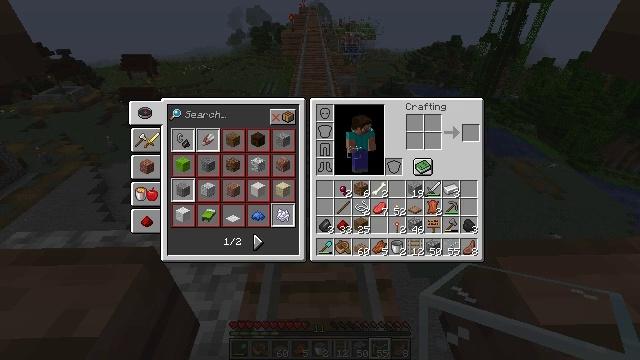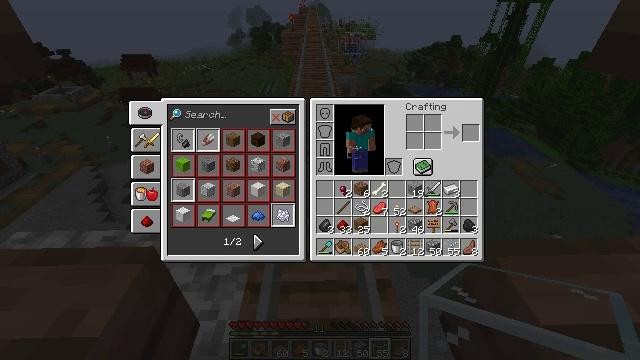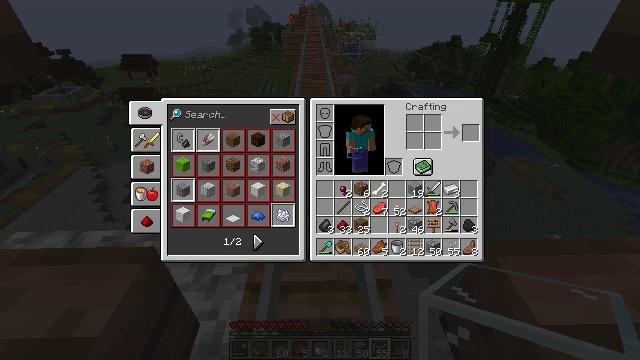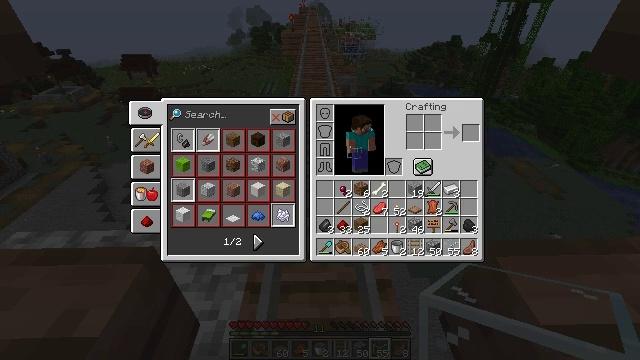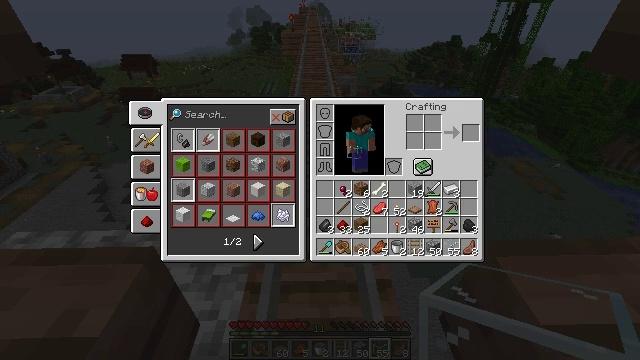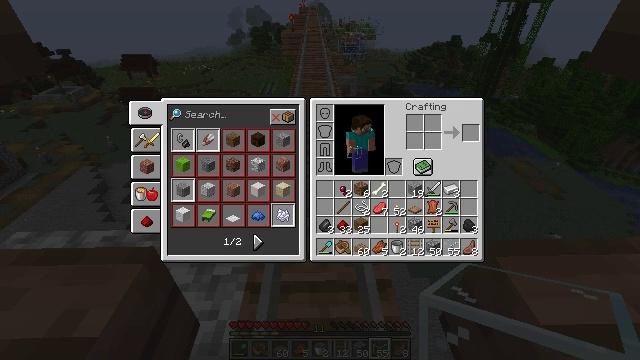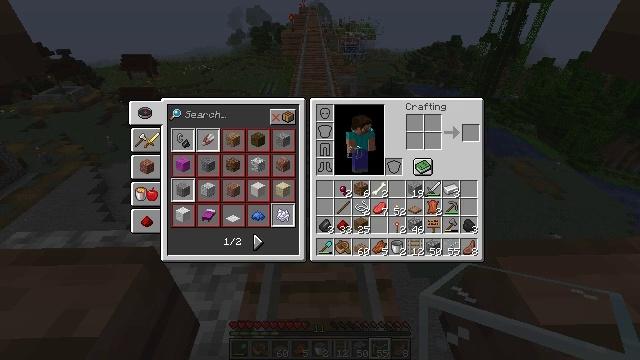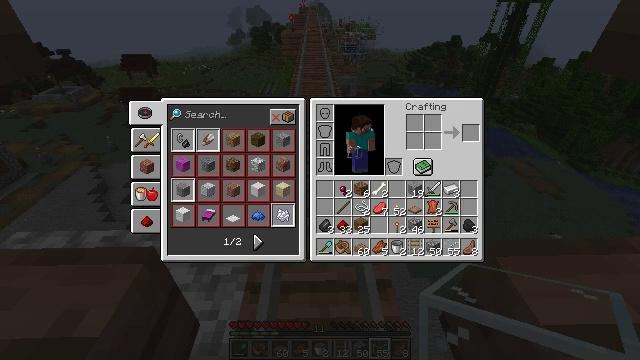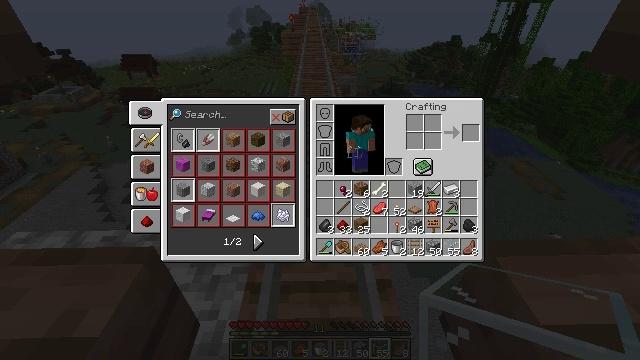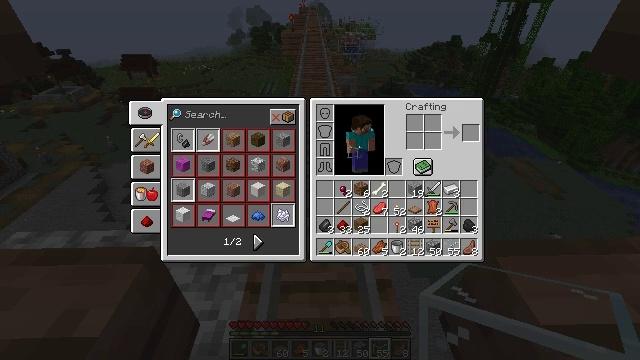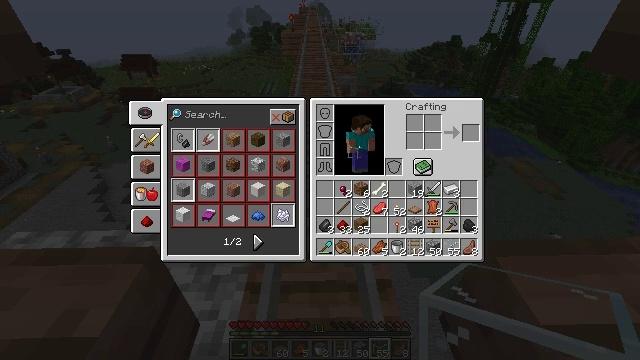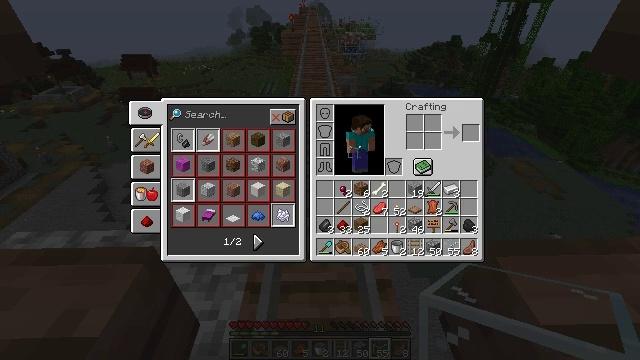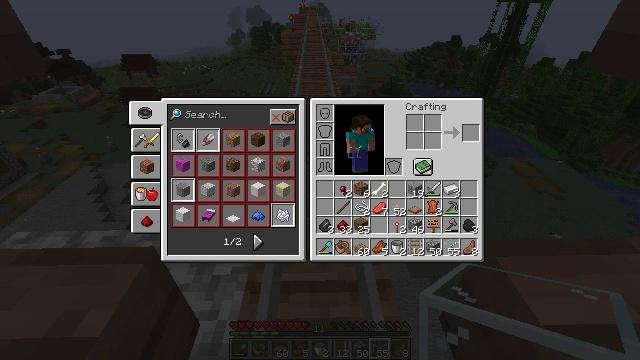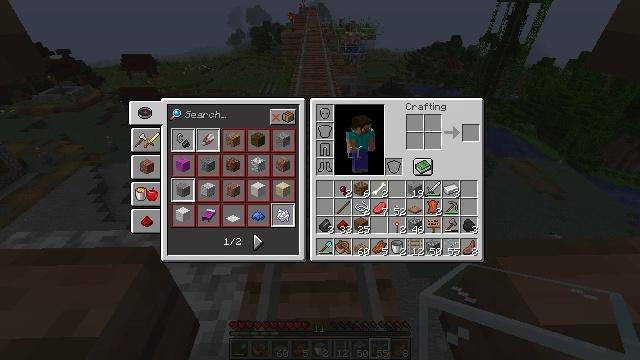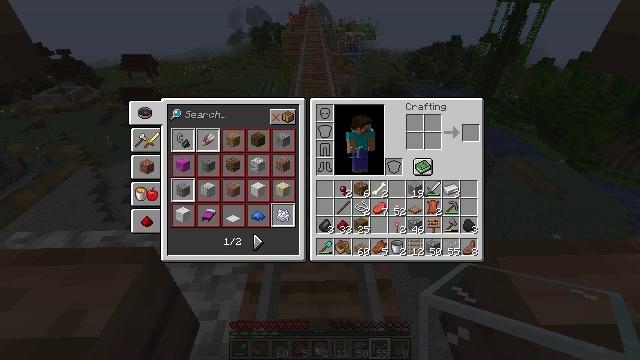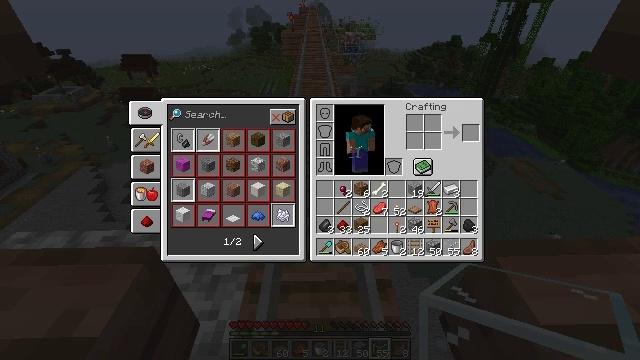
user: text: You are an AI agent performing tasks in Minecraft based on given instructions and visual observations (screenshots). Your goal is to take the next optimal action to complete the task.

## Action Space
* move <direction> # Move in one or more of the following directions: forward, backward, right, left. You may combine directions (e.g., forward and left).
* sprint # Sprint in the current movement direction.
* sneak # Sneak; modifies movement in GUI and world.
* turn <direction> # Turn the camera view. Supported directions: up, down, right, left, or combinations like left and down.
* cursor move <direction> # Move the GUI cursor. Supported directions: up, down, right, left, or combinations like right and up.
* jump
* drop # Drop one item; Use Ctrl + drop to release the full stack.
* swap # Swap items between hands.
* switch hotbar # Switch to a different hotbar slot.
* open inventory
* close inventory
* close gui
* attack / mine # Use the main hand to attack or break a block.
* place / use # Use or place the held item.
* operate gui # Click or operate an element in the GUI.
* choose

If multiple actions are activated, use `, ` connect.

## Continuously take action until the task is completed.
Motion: motion action
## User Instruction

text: Shatter the glass to collect it.
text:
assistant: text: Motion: no_op
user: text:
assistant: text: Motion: no_op
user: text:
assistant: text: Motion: no_op
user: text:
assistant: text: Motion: no_op
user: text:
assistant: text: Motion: no_op
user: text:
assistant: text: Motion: no_op
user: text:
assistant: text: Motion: no_op
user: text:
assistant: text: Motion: no_op
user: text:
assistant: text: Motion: no_op
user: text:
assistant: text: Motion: no_op
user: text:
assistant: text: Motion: no_op
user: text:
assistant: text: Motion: no_op
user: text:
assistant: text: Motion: no_op
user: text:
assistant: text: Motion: no_op
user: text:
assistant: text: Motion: no_op
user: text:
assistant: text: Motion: no_op
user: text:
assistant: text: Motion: no_op
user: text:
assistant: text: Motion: no_op
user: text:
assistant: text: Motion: no_op
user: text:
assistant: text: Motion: no_op
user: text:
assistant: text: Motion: no_op
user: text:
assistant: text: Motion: no_op
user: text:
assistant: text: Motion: no_op
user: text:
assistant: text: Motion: no_op
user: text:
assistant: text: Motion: no_op
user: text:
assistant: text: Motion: no_op
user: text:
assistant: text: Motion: no_op
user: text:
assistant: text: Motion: no_op
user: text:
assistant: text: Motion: no_op
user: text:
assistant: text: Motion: no_op